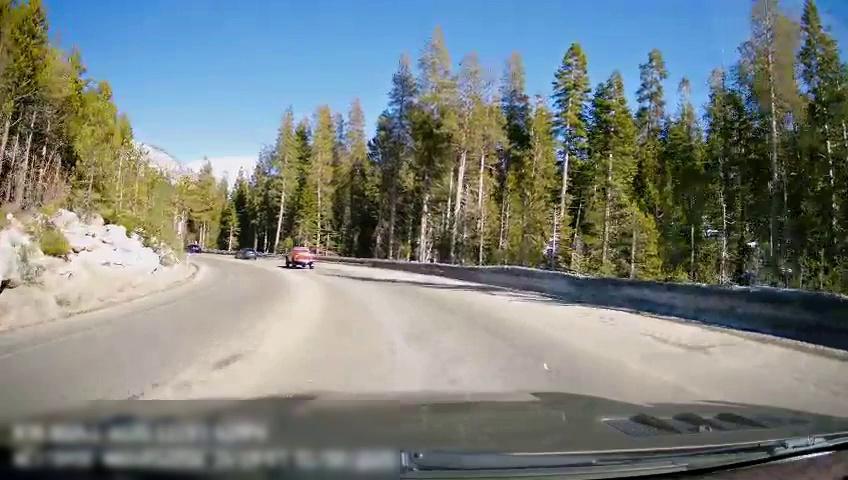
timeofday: Day
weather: Sunny
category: Drivable Space
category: Vehicles | Truck
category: Vehicles | Car
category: Vehicles | Car